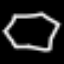
Label: octagon